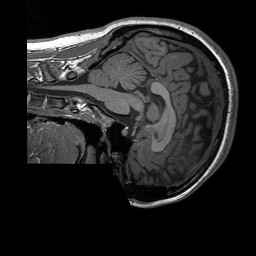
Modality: T1w
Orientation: sagittal
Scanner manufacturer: siemens
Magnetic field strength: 3 T
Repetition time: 1.76 s
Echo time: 0.0022 s